Question: I'm trying to write a simple HTML+CSS menu without any absolute positioning or JS. My problem is regarding submenus, where it either expand the current selected item or displace it:

The HTML is straightforward:
'''
<ul id="menu">
<li>Item 1</li>
<li>Folder 1
<ul>
<li>Item 2</li>
</ul>
</li>
<li>Item 3</li>
</ul>
'''
And so is the CSS:
'''
#menu, #menu ul {
border-style: solid;
border-width: 0px;
border-top-width: 1px;
float: left;
list-style: none;
margin: 0px;
padding: 0px;
width: 180px;
}
#menu li ul {
background-color: cyan;
display: none;
position: relative;
right: -168px;
width: auto;
}
#menu li:hover ul {
display: block;
}
#menu li {
border-style: solid;
border-width: 1px;
border-top-width: 0px;
padding: 10px;
}
#menu li:hover {
background-color: lightgrey;
font-weight: bold;
}
'''
I thought the submenu could only affect the layout after being repositioned, which seems
to not be the case here. I'm a bit at a loss.
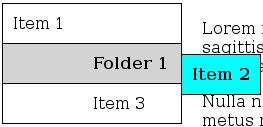
Answer: Using this type of menu pattern, you should use 'position:relative' on the parent 'LI' of the sub-menu, and 'position:absolute' on the 'UL' child menu. The allows the child element to appear outside of the layout flow, relative to its parent.
It's also good practice to put all non-position styling on the 'A'-tag inside each 'LI' and use 'display:block'. It would be difficult for you to style the text on "Folder 1" without it.
Simple example: <URL>